Question: Anyone know how to consume WCF widows service using WIX CustomAction.
Actually my url is this <URL> and my wCFWindows services is running provided image
Now using this i need to access my functionality which is written inside WCFWindowsservice.Anyone knows how to achieve this inside WIX CustomAction.
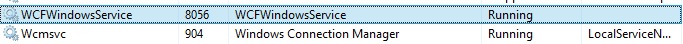
Answer: This is happening because of two app.config file inside the CustomAction. As while adding Service reference one more app.config file is creating,so just take the app.config configuration and paste inside CustomAction.config,by this the above error can able solved . Then can able to access the WCF Service inside WIX Custom Action.